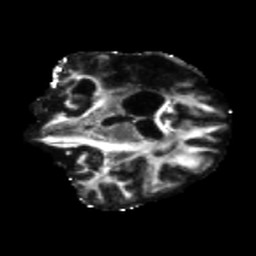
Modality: FA
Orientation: coronal
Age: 51
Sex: female
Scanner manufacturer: siemens
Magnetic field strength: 3 T
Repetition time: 5.47 s
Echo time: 0.0854 s